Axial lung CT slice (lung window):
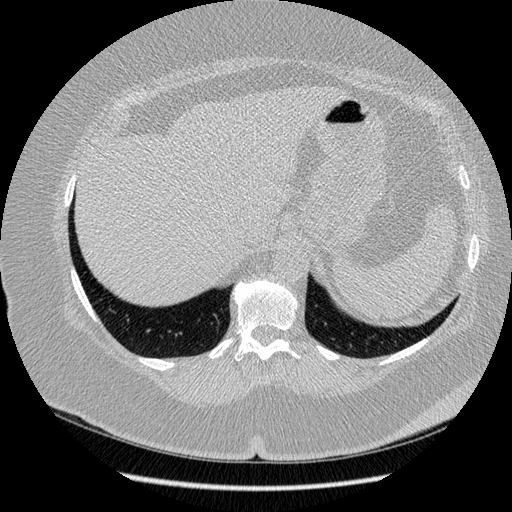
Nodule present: no